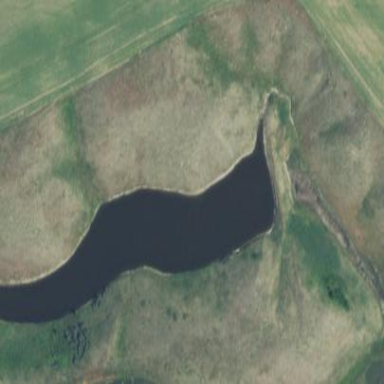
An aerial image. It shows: Reservoir area.